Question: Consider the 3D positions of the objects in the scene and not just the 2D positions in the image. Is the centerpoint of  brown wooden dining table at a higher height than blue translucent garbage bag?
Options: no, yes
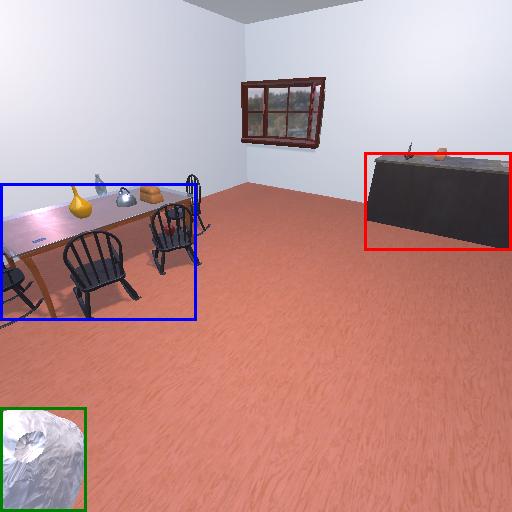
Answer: no